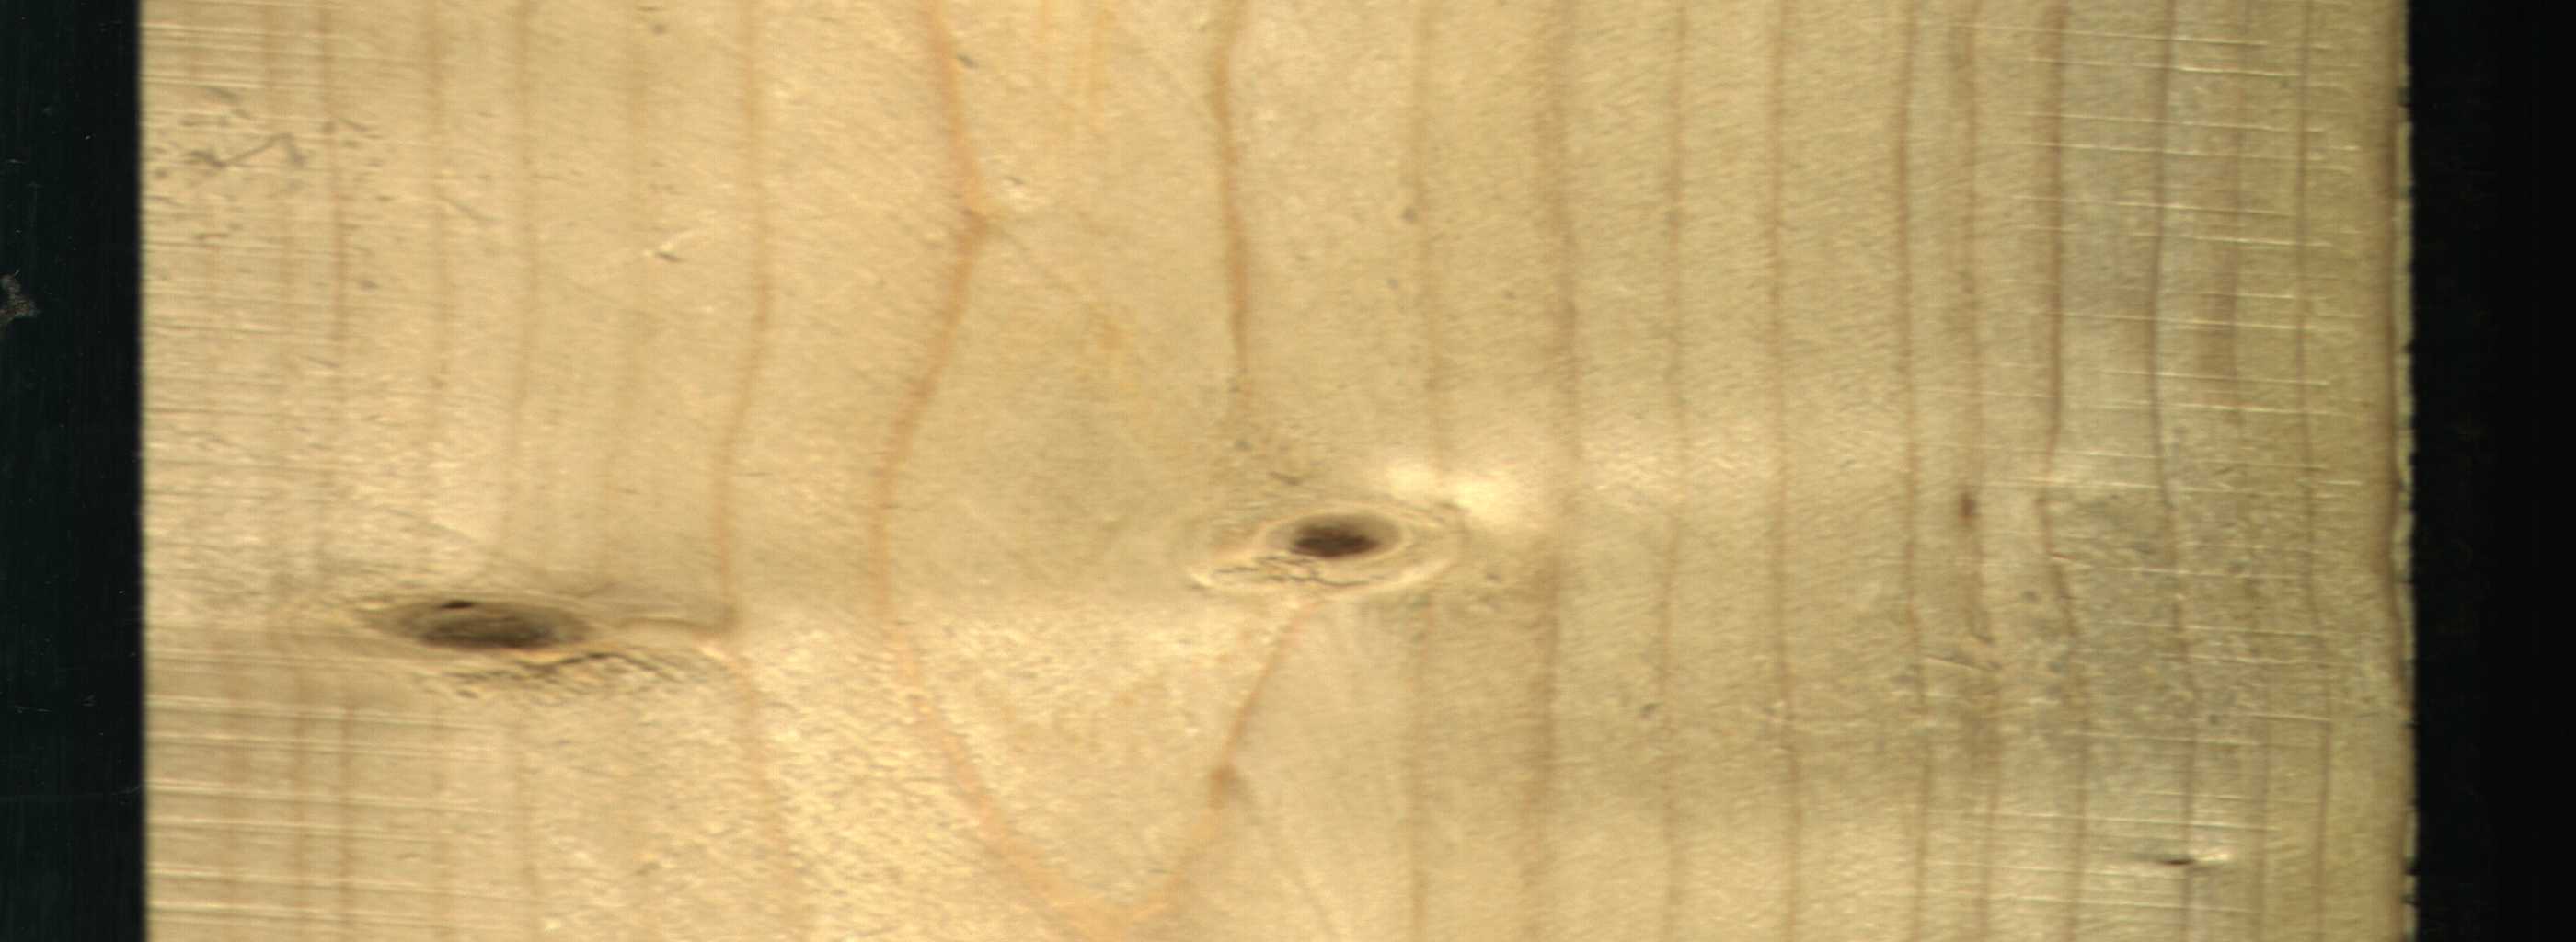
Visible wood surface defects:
Live_Knot
Live_Knot